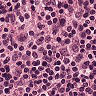
Metastatic tissue present: no